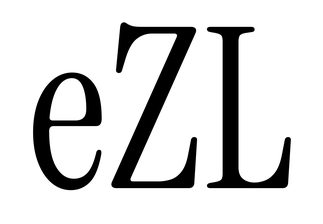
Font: InstrumentSerif-Regular